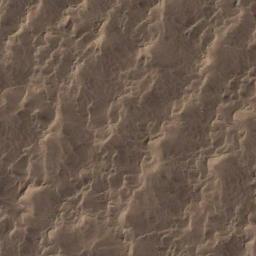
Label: desert